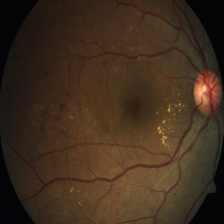
Diabetic retinopathy grade: Severe